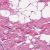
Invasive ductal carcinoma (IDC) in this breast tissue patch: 0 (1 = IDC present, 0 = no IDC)